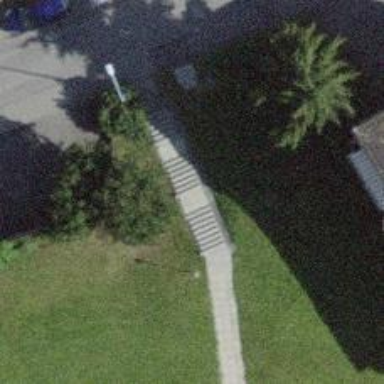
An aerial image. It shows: Set of steps on the road.